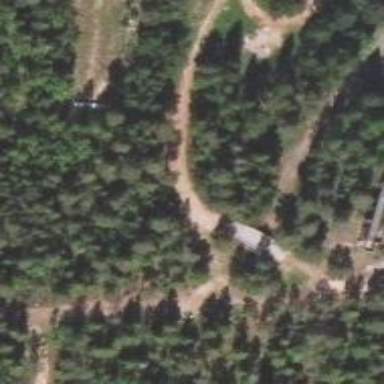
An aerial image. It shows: Track road specifically designed for nordic activities. The track is groomed for both classic and skating styles.